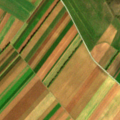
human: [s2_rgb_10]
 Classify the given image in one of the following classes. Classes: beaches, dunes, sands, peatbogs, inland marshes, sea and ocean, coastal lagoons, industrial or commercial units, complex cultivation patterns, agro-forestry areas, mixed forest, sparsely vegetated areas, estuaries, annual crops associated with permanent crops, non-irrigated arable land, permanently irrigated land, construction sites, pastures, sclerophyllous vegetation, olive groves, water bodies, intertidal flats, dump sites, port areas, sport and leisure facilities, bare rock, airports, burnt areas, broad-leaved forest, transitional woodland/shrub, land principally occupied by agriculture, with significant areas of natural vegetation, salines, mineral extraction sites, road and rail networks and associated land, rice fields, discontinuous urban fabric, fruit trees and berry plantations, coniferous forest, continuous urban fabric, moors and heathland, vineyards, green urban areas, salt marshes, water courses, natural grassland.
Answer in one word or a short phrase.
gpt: non-irrigated arable land, natural grassland